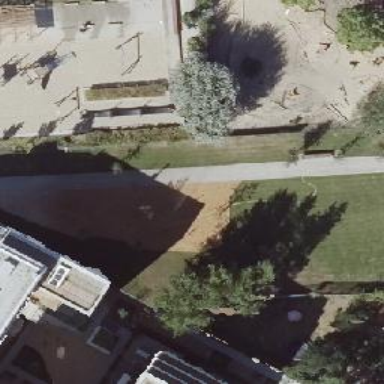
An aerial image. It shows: Hammock in the playground.